Question: It looks like the <URL> control does not inherit its 'Foreground' property:
'''
<UserControl Foreground="Orange">
<StackPanel>
<!-- this shows as black - no inheritance -->
<CheckBox Content="foo" />
<!-- this shows as turquoise -->
<CheckBox Foreground="Turquoise" Content="bar" />
<!-- but this shows as orange - inheritance works here -->
<TextBlock Text="baz" />
</StackPanel>
</UserControl>
'''

What's the reason for this, and what is the best workaround?
@helb suggested the reason is the <URL>. I don't think this explains it, though: if you override that style and remove the line - '<Setter Property="Foreground" Value="#FF000000"/>' - the behavior stays the same.
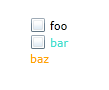
Answer: The best I could find is <URL>, which may be an explanation:
> Property value inheritance behavior is not globally enabled for all dependency properties, because the calculation time for inheritance does have some performance impact. Property value inheritance is typically only enabled for properties where a particular scenario suggests that property value inheritance is appropriate.
So maybe they decided not to apply Foreground inheritance to ContentControls, for performance reasons. Would be nice to be able to confirm this, though. (<URL>
This is one possible workaround (seems adequate, I guess):
'''
<Style TargetType="CheckBox">
<Setter Property="Foreground" Value="{Binding RelativeSource={RelativeSource AncestorType=UserControl},Path=Foreground}" />
</Style>
'''
More evidence for the "ContentControl doesn't inherit Foreground" theory: Button inherit; ComboBox inherit.